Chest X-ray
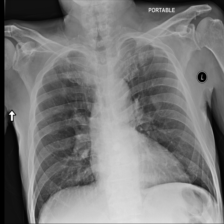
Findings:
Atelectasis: negative
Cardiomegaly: negative
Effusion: negative
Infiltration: negative
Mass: negative
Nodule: negative
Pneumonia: negative
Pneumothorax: negative
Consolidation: negative
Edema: negative
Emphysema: negative
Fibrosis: negative
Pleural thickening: negative
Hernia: negative